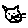
Label: cat